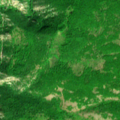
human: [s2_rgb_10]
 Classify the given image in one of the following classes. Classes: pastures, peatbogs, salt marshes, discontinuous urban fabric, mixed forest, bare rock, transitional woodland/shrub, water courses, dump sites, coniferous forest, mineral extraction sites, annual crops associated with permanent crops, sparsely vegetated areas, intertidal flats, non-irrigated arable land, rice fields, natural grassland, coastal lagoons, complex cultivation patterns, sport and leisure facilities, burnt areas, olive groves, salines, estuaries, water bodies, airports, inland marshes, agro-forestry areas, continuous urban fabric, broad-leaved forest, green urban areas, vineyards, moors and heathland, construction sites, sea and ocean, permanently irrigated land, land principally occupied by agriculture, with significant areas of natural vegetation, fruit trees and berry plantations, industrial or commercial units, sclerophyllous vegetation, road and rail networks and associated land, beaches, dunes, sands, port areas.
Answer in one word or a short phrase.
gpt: broad-leaved forest, natural grassland, transitional woodland/shrub